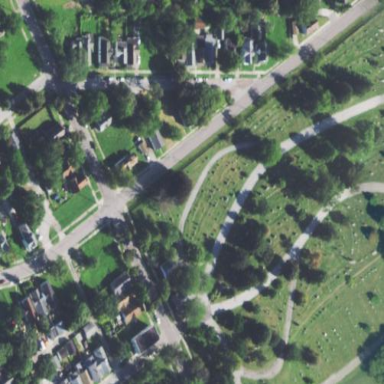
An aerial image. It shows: Cemetery.